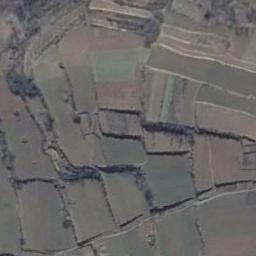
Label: terrace